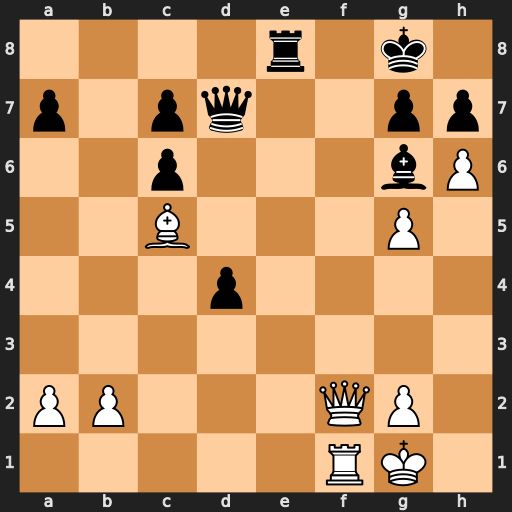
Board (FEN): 4r1k1/p1pq2pp/2p3bP/2B3P1/3p4/8/PP3QP1/5RK1
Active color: w
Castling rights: -
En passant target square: -
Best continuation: Qf8+ Rxf8 Rxf8#